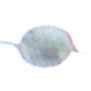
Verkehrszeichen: Mautpflicht
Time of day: SunriseSunset
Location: Outdoor (Special)
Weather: Clear
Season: NotSpecified
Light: Natural